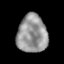
Tissue: lung
Cell type: Epithelial cells
Senescence score: 0.1795
Nuclear area (px): 1113
Mean DAPI intensity: 149.291